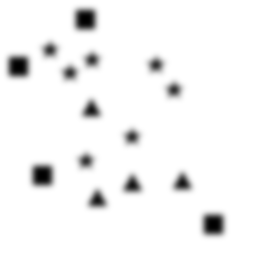
Squares: 4
Triangles: 4
Stars: 7
Total shapes: 15